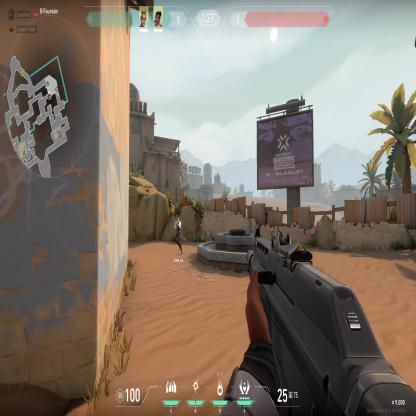
Label: teammate